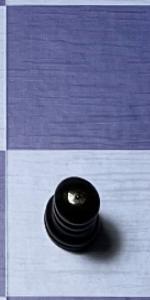
Label: Pawn_Black